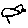
Label: bird